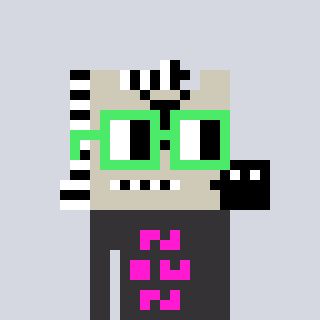
a pixel art character with square light green glasses, a zebra-shaped head and a grayscale-colored body on a cool background